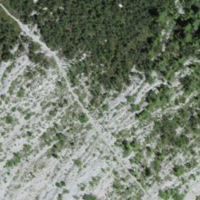
EUNIS habitat code: 31
Species observed at this site:
Cypripedium calceolus